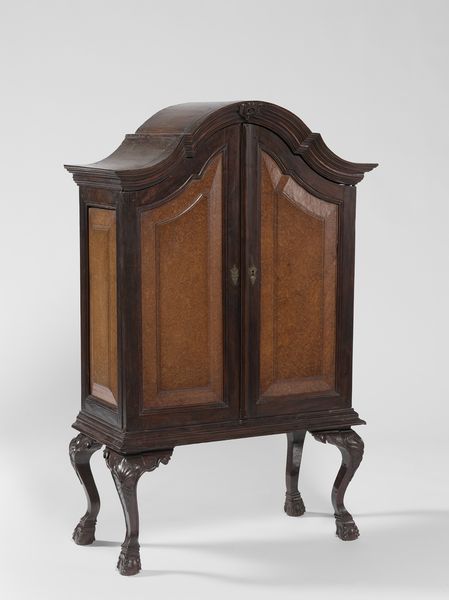
Titel: kabinet
Standort: Amsterdam
Institution: Rijksmuseum
Schlagwörter: marron, ombre, bois, porte, photo, animal, meuble, portes, cle, en bois